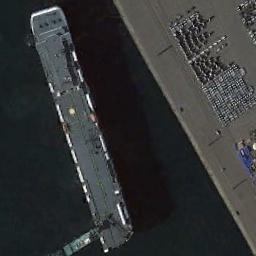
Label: ship